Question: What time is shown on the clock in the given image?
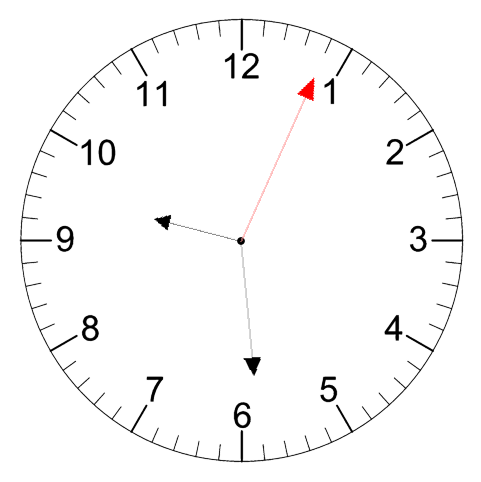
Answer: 09:29:04